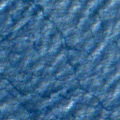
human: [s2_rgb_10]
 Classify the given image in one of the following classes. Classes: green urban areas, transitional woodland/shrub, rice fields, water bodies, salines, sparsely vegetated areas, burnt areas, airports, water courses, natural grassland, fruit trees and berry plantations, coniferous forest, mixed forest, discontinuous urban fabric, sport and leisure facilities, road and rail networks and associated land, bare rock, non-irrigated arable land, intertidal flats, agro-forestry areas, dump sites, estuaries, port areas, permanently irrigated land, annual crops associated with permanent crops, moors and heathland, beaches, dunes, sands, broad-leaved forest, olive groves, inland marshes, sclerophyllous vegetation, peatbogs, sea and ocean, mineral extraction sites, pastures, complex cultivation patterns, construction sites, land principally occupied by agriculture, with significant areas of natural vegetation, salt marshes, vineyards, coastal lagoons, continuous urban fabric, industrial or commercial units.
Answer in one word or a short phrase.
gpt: sea and ocean